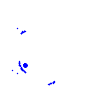
Particle: pion